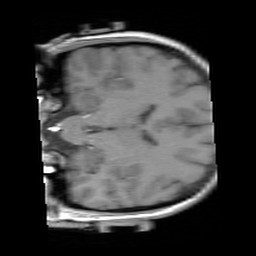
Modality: FLASH
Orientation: coronal
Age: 21
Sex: female
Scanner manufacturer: siemens
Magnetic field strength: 3 T
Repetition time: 0.245 s
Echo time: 0.0026 s